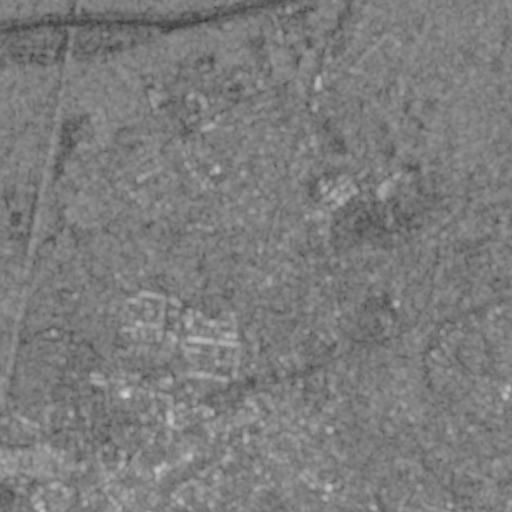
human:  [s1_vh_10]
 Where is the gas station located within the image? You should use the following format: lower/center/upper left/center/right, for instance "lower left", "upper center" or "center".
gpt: The gas station is located in the upper center of the image.
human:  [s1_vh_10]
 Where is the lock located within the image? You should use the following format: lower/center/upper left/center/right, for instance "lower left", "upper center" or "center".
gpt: The lock is located in the lower center of the image.
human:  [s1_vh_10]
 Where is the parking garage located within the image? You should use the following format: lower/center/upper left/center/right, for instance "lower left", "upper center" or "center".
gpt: The parking garage is located in the lower center of the image.
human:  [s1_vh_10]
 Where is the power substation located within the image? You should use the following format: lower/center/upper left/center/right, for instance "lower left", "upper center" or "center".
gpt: The power substation is located in the lower left of the image.
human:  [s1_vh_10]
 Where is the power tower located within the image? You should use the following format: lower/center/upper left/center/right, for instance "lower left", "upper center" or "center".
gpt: The power tower is located in the lower left of the image.
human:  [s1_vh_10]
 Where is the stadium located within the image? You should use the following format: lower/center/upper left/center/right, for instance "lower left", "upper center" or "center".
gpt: The stadium is located in the lower left of the image.
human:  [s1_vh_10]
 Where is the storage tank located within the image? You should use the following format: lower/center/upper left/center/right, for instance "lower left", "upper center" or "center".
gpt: The storage tank is located in the center right of the image.
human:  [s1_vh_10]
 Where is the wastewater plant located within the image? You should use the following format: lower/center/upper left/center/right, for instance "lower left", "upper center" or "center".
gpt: The wastewater plant is located in the lower right of the image.
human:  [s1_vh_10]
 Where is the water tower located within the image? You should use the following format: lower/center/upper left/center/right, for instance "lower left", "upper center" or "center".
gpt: The water tower is located in the upper center of the image.
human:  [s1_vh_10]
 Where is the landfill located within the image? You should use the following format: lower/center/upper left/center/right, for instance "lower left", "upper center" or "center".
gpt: There is no landfill in the image.

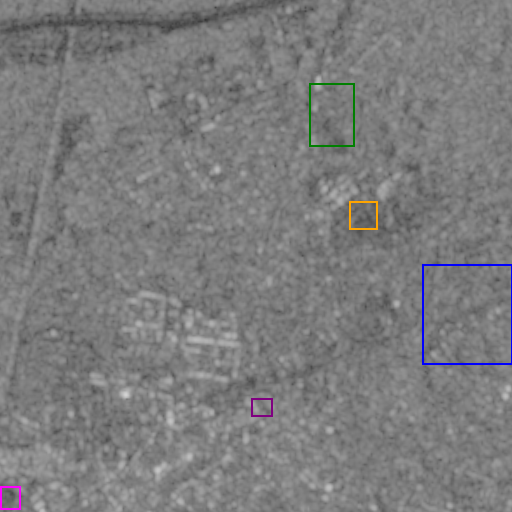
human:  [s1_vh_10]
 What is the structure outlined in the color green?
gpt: The structure outlined in green is a park.
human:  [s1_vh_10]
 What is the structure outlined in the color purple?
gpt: The structure outlined in purple is a parking garage.
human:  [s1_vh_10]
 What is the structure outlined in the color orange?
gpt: The structure outlined in orange is a parking lot.
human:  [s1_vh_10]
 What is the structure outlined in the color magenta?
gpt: The structure outlined in magenta is a stadium.
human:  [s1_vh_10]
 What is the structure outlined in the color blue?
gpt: The structure outlined in blue is a wastewater plant.
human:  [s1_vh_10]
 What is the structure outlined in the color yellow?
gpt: There is no yellow outline.